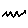
Label: zigzag